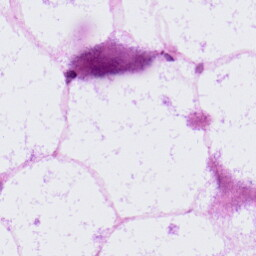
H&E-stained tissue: LymphNode